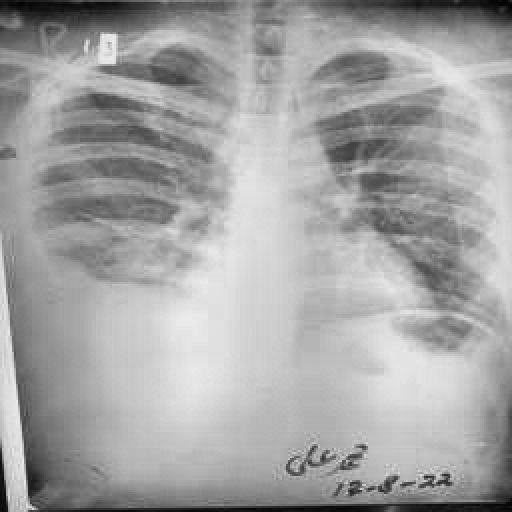
Finding: TUBERCULOSIS